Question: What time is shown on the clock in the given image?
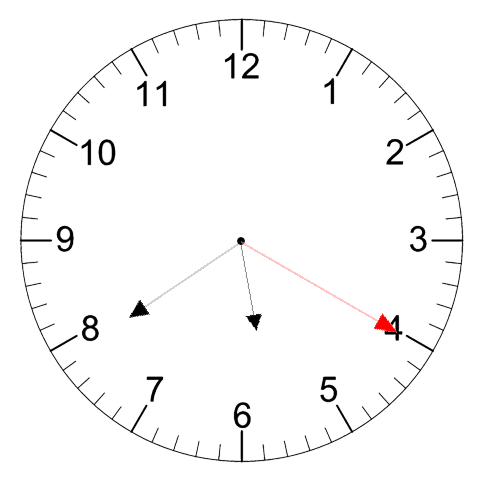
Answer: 05:39:20